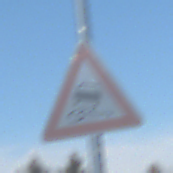
Verkehrszeichen: SchleuderOderRutschgefahr
Umgebung: Outdoor, Nature
Tageszeit: MorningAfternoon
Wetter: PartlyCloudy
Licht: Natural
Jahreszeit: NotSpecified
Kontrast: HighContrast